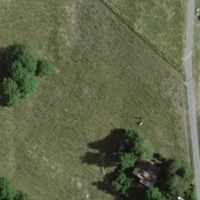
EUNIS habitat code: 24
Species observed at this site:
Primula veris
Urtica dioica